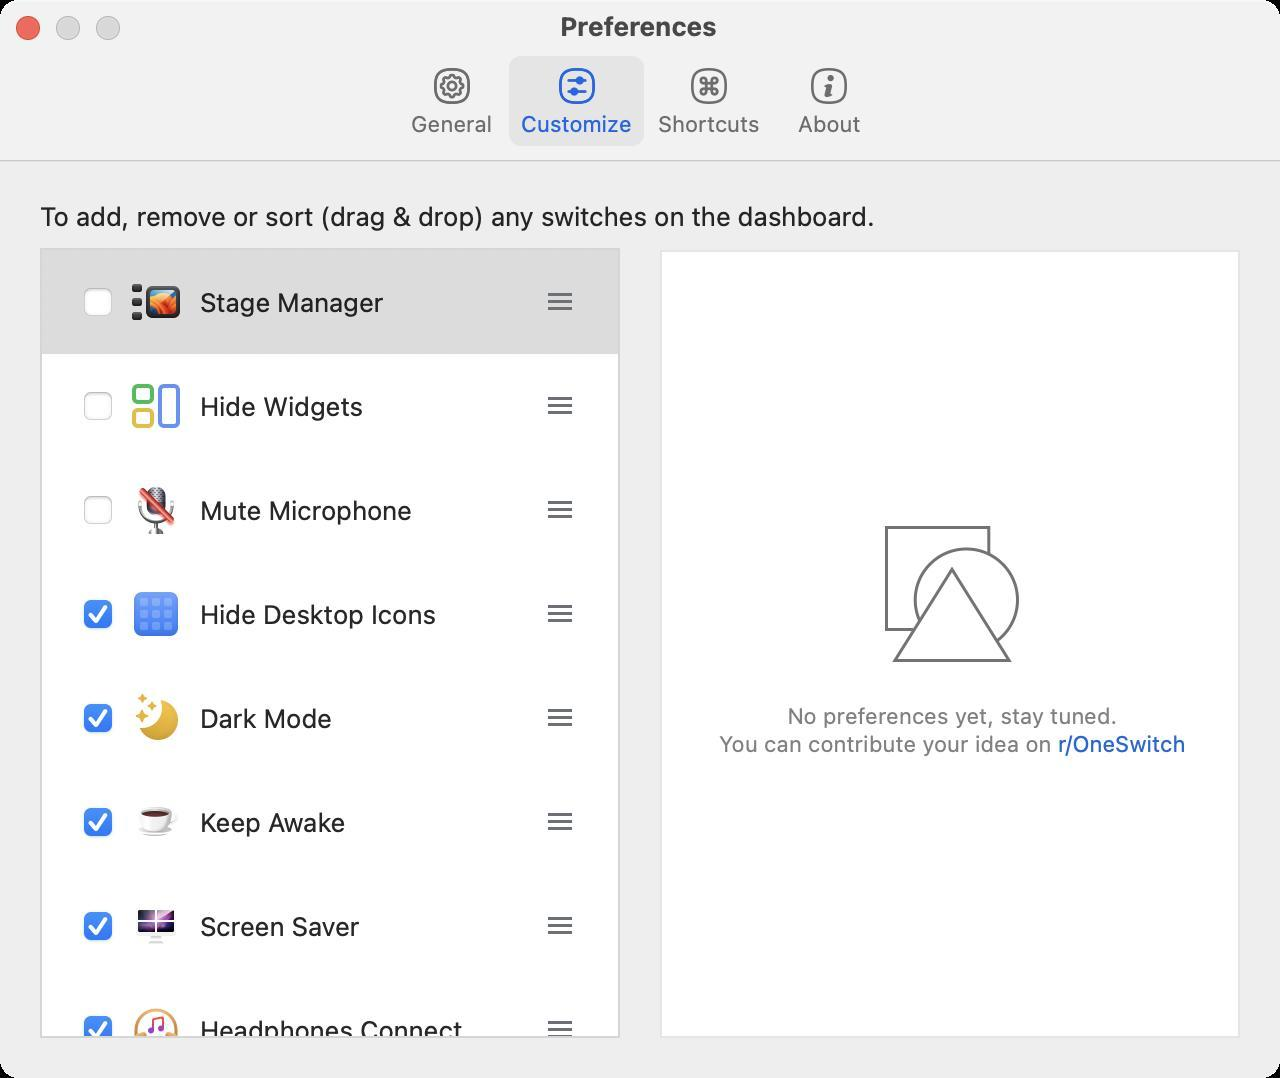
Accessibility tree:
{"name": "Preferences", "role": "AXWindow", "description": null, "role_description": "standard window", "value": null, "position": "317.00;215.00", "size": "640;539", "children": [{"name": null, "role": "AXStaticText", "description": null, "role_description": "text", "value": "To add, remove or sort (drag & drop) any switches on the dashboard.", "position": "18.00;100.00", "size": "422;16", "children": []}, {"name": null, "role": "AXScrollArea", "description": null, "role_description": "scroll area", "value": null, "position": "20.00;124.00", "size": "290;395", "children": [{"name": null, "role": "AXTable", "description": null, "role_description": "table", "value": null, "position": "21.00;125.00", "size": "288;1352", "children": [{"name": null, "role": "AXRow", "description": null, "role_description": "table row", "value": null, "position": "21.00;125.00", "size": "288;52", "children": [{"name": null, "role": "AXCell", "description": null, "role_description": "cell", "value": null, "position": "27.00;126.00", "size": "275;50", "children": [{"name": "", "role": "AXCheckBox", "description": null, "role_description": "checkbox", "value": 0, "position": "40.00;142.00", "size": "18;18", "children": []}, {"name": null, "role": "AXImage", "description": "stageManagerOn", "role_description": "image", "value": null, "position": "66.00;139.00", "size": "24;24", "children": []}, {"name": null, "role": "AXStaticText", "description": null, "role_description": "text", "value": "Stage Manager", "position": "98.00;143.00", "size": "96;16", "children": []}, {"name": null, "role": "AXImage", "description": "sortIcon", "role_description": "image", "value": null, "position": "274.00;146.50", "size": "12;9", "children": []}]}]}, {"name": null, "role": "AXRow", "description": null, "role_description": "table row", "value": null, "position": "21.00;177.00", "size": "288;52", "children": [{"name": null, "role": "AXCell", "description": null, "role_description": "cell", "value": null, "position": "27.00;178.00", "size": "275;50", "children": [{"name": "", "role": "AXCheckBox", "description": null, "role_description": "checkbox", "value": 0, "position": "40.00;194.00", "size": "18;18", "children": []}, {"name": null, "role": "AXImage", "description": "hideWidgetsOn", "role_description": "image", "value": null, "position": "66.00;191.00", "size": "24;24", "children": []}, {"name": null, "role": "AXStaticText", "description": null, "role_description": "text", "value": "Hide Widgets", "position": "98.00;195.00", "size": "86;16", "children": []}, {"name": null, "role": "AXImage", "description": "sortIcon", "role_description": "image", "value": null, "position": "274.00;198.50", "size": "12;9", "children": []}]}]}, {"name": null, "role": "AXRow", "description": null, "role_description": "table row", "value": null, "position": "21.00;229.00", "size": "288;52", "children": [{"name": null, "role": "AXCell", "description": null, "role_description": "cell", "value": null, "position": "27.00;230.00", "size": "275;50", "children": [{"name": "", "role": "AXCheckBox", "description": null, "role_description": "checkbox", "value": 0, "position": "40.00;246.00", "size": "18;18", "children": []}, {"name": null, "role": "AXImage", "description": "muteMicrophoneOn", "role_description": "image", "value": null, "position": "66.00;243.00", "size": "24;24", "children": []}, {"name": null, "role": "AXStaticText", "description": null, "role_description": "text", "value": "Mute Microphone", "position": "98.00;247.00", "size": "110;16", "children": []}, {"name": null, "role": "AXImage", "description": "sortIcon", "role_description": "image", "value": null, "position": "274.00;250.50", "size": "12;9", "children": []}]}]}, {"name": null, "role": "AXRow", "description": null, "role_description": "table row", "value": null, "position": "21.00;281.00", "size": "288;52", "children": [{"name": null, "role": "AXCell", "description": null, "role_description": "cell", "value": null, "position": "27.00;282.00", "size": "275;50", "children": [{"name": "", "role": "AXCheckBox", "description": null, "role_description": "checkbox", "value": 1, "position": "40.00;298.00", "size": "18;18", "children": []}, {"name": null, "role": "AXImage", "description": "hideOn", "role_description": "image", "value": null, "position": "66.00;295.00", "size": "24;24", "children": []}, {"name": null, "role": "AXStaticText", "description": null, "role_description": "text", "value": "Hide Desktop Icons", "position": "98.00;299.00", "size": "122;16", "children": []}, {"name": null, "role": "AXImage", "description": "sortIcon", "role_description": "image", "value": null, "position": "274.00;302.50", "size": "12;9", "children": []}]}]}, {"name": null, "role": "AXRow", "description": null, "role_description": "table row", "value": null, "position": "21.00;333.00", "size": "288;52", "children": [{"name": null, "role": "AXCell", "description": null, "role_description": "cell", "value": null, "position": "27.00;334.00", "size": "275;50", "children": [{"name": "", "role": "AXCheckBox", "description": null, "role_description": "checkbox", "value": 1, "position": "40.00;350.00", "size": "18;18", "children": []}, {"name": null, "role": "AXImage", "description": "darkModeOn", "role_description": "image", "value": null, "position": "66.00;347.00", "size": "24;24", "children": []}, {"name": null, "role": "AXStaticText", "description": null, "role_description": "text", "value": "Dark Mode", "position": "98.00;351.00", "size": "70;16", "children": []}, {"name": null, "role": "AXImage", "description": "sortIcon", "role_description": "image", "value": null, "position": "274.00;354.50", "size": "12;9", "children": []}]}]}, {"name": null, "role": "AXRow", "description": null, "role_description": "table row", "value": null, "position": "21.00;385.00", "size": "288;52", "children": [{"name": null, "role": "AXCell", "description": null, "role_description": "cell", "value": null, "position": "27.00;386.00", "size": "275;50", "children": [{"name": "", "role": "AXCheckBox", "description": null, "role_description": "checkbox", "value": 1, "position": "40.00;402.00", "size": "18;18", "children": []}, {"name": null, "role": "AXImage", "description": "awakeOn", "role_description": "image", "value": null, "position": "66.00;399.00", "size": "24;24", "children": []}, {"name": null, "role": "AXStaticText", "description": null, "role_description": "text", "value": "Keep Awake", "position": "98.00;403.00", "size": "77;16", "children": []}, {"name": null, "role": "AXImage", "description": "sortIcon", "role_description": "image", "value": null, "position": "274.00;406.50", "size": "12;9", "children": []}]}]}, {"name": null, "role": "AXRow", "description": null, "role_description": "table row", "value": null, "position": "21.00;437.00", "size": "288;52", "children": [{"name": null, "role": "AXCell", "description": null, "role_description": "cell", "value": null, "position": "27.00;438.00", "size": "275;50", "children": [{"name": "", "role": "AXCheckBox", "description": null, "role_description": "checkbox", "value": 1, "position": "40.00;454.00", "size": "18;18", "children": []}, {"name": null, "role": "AXImage", "description": "screensaverOn", "role_description": "image", "value": null, "position": "66.00;451.00", "size": "24;24", "children": []}, {"name": null, "role": "AXStaticText", "description": null, "role_description": "text", "value": "Screen Saver", "position": "98.00;455.00", "size": "84;16", "children": []}, {"name": null, "role": "AXImage", "description": "sortIcon", "role_description": "image", "value": null, "position": "274.00;458.50", "size": "12;9", "children": []}]}]}, {"name": null, "role": "AXRow", "description": null, "role_description": "table row", "value": null, "position": "21.00;489.00", "size": "288;52", "children": [{"name": null, "role": "AXCell", "description": null, "role_description": "cell", "value": null, "position": "27.00;490.00", "size": "275;50", "children": [{"name": "", "role": "AXCheckBox", "description": null, "role_description": "checkbox", "value": 1, "position": "40.00;506.00", "size": "18;18", "children": []}, {"name": null, "role": "AXImage", "description": "headphoneOn", "role_description": "image", "value": null, "position": "66.00;503.00", "size": "24;24", "children": []}, {"name": null, "role": "AXStaticText", "description": null, "role_description": "text", "value": "Headphones Connect", "position": "98.00;507.00", "size": "136;16", "children": []}, {"name": null, "role": "AXImage", "description": "sortIcon", "role_description": "image", "value": null, "position": "274.00;510.50", "size": "12;9", "children": []}]}]}, {"name": null, "role": "AXRow", "description": null, "role_description": "table row", "value": null, "position": "21.00;541.00", "size": "288;52", "children": [{"name": null, "role": "AXCell", "description": null, "role_description": "cell", "value": null, "position": "27.00;542.00", "size": "275;50", "children": [{"name": "", "role": "AXCheckBox", "description": null, "role_description": "checkbox", "value": 0, "position": "40.00;558.00", "size": "18;18", "children": []}, {"name": null, "role": "AXImage", "description": "dndOn", "role_description": "image", "value": null, "position": "66.00;555.00", "size": "24;24", "children": []}, {"name": null, "role": "AXStaticText", "description": null, "role_description": "text", "value": "Do Not Disturb", "position": "98.00;559.00", "size": "94;16", "children": []}, {"name": null, "role": "AXImage", "description": "sortIcon", "role_description": "image", "value": null, "position": "274.00;562.50", "size": "12;9", "children": []}]}]}, {"name": null, "role": "AXRow", "description": null, "role_description": "table row", "value": null, "position": "21.00;593.00", "size": "288;52", "children": [{"name": null, "role": "AXCell", "description": null, "role_description": "cell", "value": null, "position": "27.00;594.00", "size": "275;50", "children": [{"name": "", "role": "AXCheckBox", "description": null, "role_description": "checkbox", "value": 1, "position": "40.00;610.00", "size": "18;18", "children": []}, {"name": null, "role": "AXImage", "description": "nightShiftOn", "role_description": "image", "value": null, "position": "66.00;607.00", "size": "24;24", "children": []}, {"name": null, "role": "AXStaticText", "description": null, "role_description": "text", "value": "Night Shift", "position": "98.00;611.00", "size": "69;16", "children": []}, {"name": null, "role": "AXImage", "description": "sortIcon", "role_description": "image", "value": null, "position": "274.00;614.50", "size": "12;9", "children": []}]}]}, {"name": null, "role": "AXRow", "description": null, "role_description": "table row", "value": null, "position": "21.00;645.00", "size": "288;52", "children": [{"name": null, "role": "AXCell", "description": null, "role_description": "cell", "value": null, "position": "27.00;646.00", "size": "275;50", "children": [{"name": "", "role": "AXCheckBox", "description": null, "role_description": "checkbox", "value": 1, "position": "40.00;662.00", "size": "18;18", "children": []}, {"name": null, "role": "AXImage", "description": "trueToneOn", "role_description": "image", "value": null, "position": "66.00;659.00", "size": "24;24", "children": []}, {"name": null, "role": "AXStaticText", "description": null, "role_description": "text", "value": "True Tone", "position": "98.00;663.00", "size": "64;16", "children": []}, {"name": null, "role": "AXImage", "description": "sortIcon", "role_description": "image", "value": null, "position": "274.00;666.50", "size": "12;9", "children": []}]}]}, {"name": null, "role": "AXRow", "description": null, "role_description": "table row", "value": null, "position": "21.00;697.00", "size": "288;52", "children": [{"name": null, "role": "AXCell", "description": null, "role_description": "cell", "value": null, "position": "27.00;698.00", "size": "275;50", "children": [{"name": "", "role": "AXCheckBox", "description": null, "role_description": "checkbox", "value": 0, "position": "40.00;714.00", "size": "18;18", "children": []}, {"name": null, "role": "AXImage", "description": "iTunesOff", "role_description": "image", "value": null, "position": "66.00;711.00", "size": "24;24", "children": []}, {"name": null, "role": "AXStaticText", "description": null, "role_description": "text", "value": "Play Music", "position": "98.00;715.00", "size": "69;16", "children": []}, {"name": null, "role": "AXImage", "description": "sortIcon", "role_description": "image", "value": null, "position": "274.00;718.50", "size": "12;9", "children": []}]}]}, {"name": null, "role": "AXRow", "description": null, "role_description": "table row", "value": null, "position": "21.00;749.00", "size": "288;52", "children": [{"name": null, "role": "AXCell", "description": null, "role_description": "cell", "value": null, "position": "27.00;750.00", "size": "275;50", "children": [{"name": "", "role": "AXCheckBox", "description": null, "role_description": "checkbox", "value": 0, "position": "40.00;766.00", "size": "18;18", "children": []}, {"name": null, "role": "AXImage", "description": "showHiddenFilesOn", "role_description": "image", "value": null, "position": "66.00;763.00", "size": "24;24", "children": []}, {"name": null, "role": "AXStaticText", "description": null, "role_description": "text", "value": "Show Hidden Files", "position": "98.00;767.00", "size": "116;16", "children": []}, {"name": null, "role": "AXImage", "description": "sortIcon", "role_description": "image", "value": null, "position": "274.00;770.50", "size": "12;9", "children": []}]}]}, {"name": null, "role": "AXRow", "description": null, "role_description": "table row", "value": null, "position": "21.00;801.00", "size": "288;52", "children": [{"name": null, "role": "AXCell", "description": null, "role_description": "cell", "value": null, "position": "27.00;802.00", "size": "275;50", "children": [{"name": "", "role": "AXCheckBox", "description": null, "role_description": "checkbox", "value": 0, "position": "40.00;818.00", "size": "18;18", "children": []}, {"name": null, "role": "AXImage", "description": "displaySleepOn", "role_description": "image", "value": null, "position": "66.00;815.00", "size": "24;24", "children": []}, {"name": null, "role": "AXStaticText", "description": null, "role_description": "text", "value": "Display Sleep", "position": "98.00;819.00", "size": "86;16", "children": []}, {"name": null, "role": "AXImage", "description": "sortIcon", "role_description": "image", "value": null, "position": "274.00;822.50", "size": "12;9", "children": []}]}]}, {"name": null, "role": "AXRow", "description": null, "role_description": "table row", "value": null, "position": "21.00;853.00", "size": "288;52", "children": [{"name": null, "role": "AXCell", "description": null, "role_description": "cell", "value": null, "position": "27.00;854.00", "size": "275;50", "children": [{"name": "", "role": "AXCheckBox", "description": null, "role_description": "checkbox", "value": 0, "position": "40.00;870.00", "size": "18;18", "children": []}, {"name": null, "role": "AXImage", "description": "screenResolutionOn", "role_description": "image", "value": null, "position": "66.00;867.00", "size": "24;24", "children": []}, {"name": null, "role": "AXStaticText", "description": null, "role_description": "text", "value": "Screen Resolution", "position": "98.00;871.00", "size": "114;16", "children": []}, {"name": null, "role": "AXImage", "description": "sortIcon", "role_description": "image", "value": null, "position": "274.00;874.50", "size": "12;9", "children": []}]}]}, {"name": null, "role": "AXRow", "description": null, "role_description": "table row", "value": null, "position": "21.00;905.00", "size": "288;52", "children": [{"name": null, "role": "AXCell", "description": null, "role_description": "cell", "value": null, "position": "27.00;906.00", "size": "275;50", "children": [{"name": "", "role": "AXCheckBox", "description": null, "role_description": "checkbox", "value": 1, "position": "40.00;922.00", "size": "18;18", "children": []}, {"name": null, "role": "AXImage", "description": "screenCleanOn", "role_description": "image", "value": null, "position": "66.00;919.00", "size": "24;24", "children": []}, {"name": null, "role": "AXStaticText", "description": null, "role_description": "text", "value": "Screen Clean", "position": "98.00;923.00", "size": "84;16", "children": []}, {"name": null, "role": "AXImage", "description": "sortIcon", "role_description": "image", "value": null, "position": "274.00;926.50", "size": "12;9", "children": []}]}]}, {"name": null, "role": "AXRow", "description": null, "role_description": "table row", "value": null, "position": "21.00;957.00", "size": "288;52", "children": [{"name": null, "role": "AXCell", "description": null, "role_description": "cell", "value": null, "position": "27.00;958.00", "size": "275;50", "children": [{"name": "", "role": "AXCheckBox", "description": null, "role_description": "checkbox", "value": 0, "position": "40.00;974.00", "size": "18;18", "children": []}, {"name": null, "role": "AXImage", "description": "lockKeyboardOn", "role_description": "image", "value": null, "position": "66.00;971.00", "size": "24;24", "children": []}, {"name": null, "role": "AXStaticText", "description": null, "role_description": "text", "value": "Lock Keyboard", "position": "98.00;975.00", "size": "94;16", "children": []}, {"name": null, "role": "AXImage", "description": "sortIcon", "role_description": "image", "value": null, "position": "274.00;978.50", "size": "12;9", "children": []}]}]}, {"name": null, "role": "AXRow", "description": null, "role_description": "table row", "value": null, "position": "21.00;1009.00", "size": "288;52", "children": [{"name": null, "role": "AXCell", "description": null, "role_description": "cell", "value": null, "position": "27.00;1010.00", "size": "275;50", "children": [{"name": "", "role": "AXCheckBox", "description": null, "role_description": "checkbox", "value": 0, "position": "40.00;1026.00", "size": "18;18", "children": []}, {"name": null, "role": "AXImage", "description": "lockScreenOn", "role_description": "image", "value": null, "position": "66.00;1023.00", "size": "24;24", "children": []}, {"name": null, "role": "AXStaticText", "description": null, "role_description": "text", "value": "Lock Screen", "position": "98.00;1027.00", "size": "79;16", "children": []}, {"name": null, "role": "AXImage", "description": "sortIcon", "role_description": "image", "value": null, "position": "274.00;1030.50", "size": "12;9", "children": []}]}]}, {"name": null, "role": "AXRow", "description": null, "role_description": "table row", "value": null, "position": "21.00;1061.00", "size": "288;52", "children": [{"name": null, "role": "AXCell", "description": null, "role_description": "cell", "value": null, "position": "27.00;1062.00", "size": "275;50", "children": [{"name": "", "role": "AXCheckBox", "description": null, "role_description": "checkbox", "value": 0, "position": "40.00;1078.00", "size": "18;18", "children": []}, {"name": null, "role": "AXImage", "description": "xcodeCleanOn", "role_description": "image", "value": null, "position": "66.00;1075.00", "size": "24;24", "children": []}, {"name": null, "role": "AXStaticText", "description": null, "role_description": "text", "value": "Xcode Cache Clean", "position": "98.00;1079.00", "size": "122;16", "children": []}, {"name": null, "role": "AXImage", "description": "sortIcon", "role_description": "image", "value": null, "position": "274.00;1082.50", "size": "12;9", "children": []}]}]}, {"name": null, "role": "AXRow", "description": null, "role_description": "table row", "value": null, "position": "21.00;1113.00", "size": "288;52", "children": [{"name": null, "role": "AXCell", "description": null, "role_description": "cell", "value": null, "position": "27.00;1114.00", "size": "275;50", "children": [{"name": "", "role": "AXCheckBox", "description": null, "role_description": "checkbox", "value": 0, "position": "40.00;1130.00", "size": "18;18", "children": []}, {"name": null, "role": "AXImage", "description": "emptyTrashOn", "role_description": "image", "value": null, "position": "66.00;1127.00", "size": "24;24", "children": []}, {"name": null, "role": "AXStaticText", "description": null, "role_description": "text", "value": "Empty Trash", "position": "98.00;1131.00", "size": "80;16", "children": []}, {"name": null, "role": "AXImage", "description": "sortIcon", "role_description": "image", "value": null, "position": "274.00;1134.50", "size": "12;9", "children": []}]}]}, {"name": null, "role": "AXRow", "description": null, "role_description": "table row", "value": null, "position": "21.00;1165.00", "size": "288;52", "children": [{"name": null, "role": "AXCell", "description": null, "role_description": "cell", "value": null, "position": "27.00;1166.00", "size": "275;50", "children": [{"name": "", "role": "AXCheckBox", "description": null, "role_description": "checkbox", "value": 0, "position": "40.00;1182.00", "size": "18;18", "children": []}, {"name": null, "role": "AXImage", "description": "ejectDiskSwitchOn", "role_description": "image", "value": null, "position": "66.00;1179.00", "size": "24;24", "children": []}, {"name": null, "role": "AXStaticText", "description": null, "role_description": "text", "value": "Eject Disk", "position": "98.00;1183.00", "size": "64;16", "children": []}, {"name": null, "role": "AXImage", "description": "sortIcon", "role_description": "image", "value": null, "position": "274.00;1186.50", "size": "12;9", "children": []}]}]}, {"name": null, "role": "AXRow", "description": null, "role_description": "table row", "value": null, "position": "21.00;1217.00", "size": "288;52", "children": [{"name": null, "role": "AXCell", "description": null, "role_description": "cell", "value": null, "position": "27.00;1218.00", "size": "275;50", "children": [{"name": "", "role": "AXCheckBox", "description": null, "role_description": "checkbox", "value": 0, "position": "40.00;1234.00", "size": "18;18", "children": []}, {"name": null, "role": "AXImage", "description": "emptyPasteboardSwitchOn", "role_description": "image", "value": null, "position": "66.00;1231.00", "size": "24;24", "children": []}, {"name": null, "role": "AXStaticText", "description": null, "role_description": "text", "value": "Empty Pasteboard", "position": "98.00;1235.00", "size": "115;16", "children": []}, {"name": null, "role": "AXImage", "description": "sortIcon", "role_description": "image", "value": null, "position": "274.00;1238.50", "size": "12;9", "children": []}]}]}, {"name": null, "role": "AXRow", "description": null, "role_description": "table row", "value": null, "position": "21.00;1269.00", "size": "288;52", "children": [{"name": null, "role": "AXCell", "description": null, "role_description": "cell", "value": null, "position": "27.00;1270.00", "size": "275;50", "children": [{"name": "", "role": "AXCheckBox", "description": null, "role_description": "checkbox", "value": 0, "position": "40.00;1286.00", "size": "18;18", "children": []}, {"name": null, "role": "AXImage", "description": "hideWindowsSwitchOn", "role_description": "image", "value": null, "position": "66.00;1283.00", "size": "24;24", "children": []}, {"name": null, "role": "AXStaticText", "description": null, "role_description": "text", "value": "Hide Windows", "position": "98.00;1287.00", "size": "90;16", "children": []}, {"name": null, "role": "AXImage", "description": "sortIcon", "role_description": "image", "value": null, "position": "274.00;1290.50", "size": "12;9", "children": []}]}]}, {"name": null, "role": "AXRow", "description": null, "role_description": "table row", "value": null, "position": "21.00;1321.00", "size": "288;52", "children": [{"name": null, "role": "AXCell", "description": null, "role_description": "cell", "value": null, "position": "27.00;1322.00", "size": "275;50", "children": [{"name": "", "role": "AXCheckBox", "description": null, "role_description": "checkbox", "value": 0, "position": "40.00;1338.00", "size": "18;18", "children": []}, {"name": null, "role": "AXImage", "description": "hideDockOn", "role_description": "image", "value": null, "position": "66.00;1335.00", "size": "24;24", "children": []}, {"name": null, "role": "AXStaticText", "description": null, "role_description": "text", "value": "Hide Dock", "position": "98.00;1339.00", "size": "67;16", "children": []}, {"name": null, "role": "AXImage", "description": "sortIcon", "role_description": "image", "value": null, "position": "274.00;1342.50", "size": "12;9", "children": []}]}]}, {"name": null, "role": "AXRow", "description": null, "role_description": "table row", "value": null, "position": "21.00;1373.00", "size": "288;52", "children": [{"name": null, "role": "AXCell", "description": null, "role_description": "cell", "value": null, "position": "27.00;1374.00", "size": "275;50", "children": [{"name": "", "role": "AXCheckBox", "description": null, "role_description": "checkbox", "value": 0, "position": "40.00;1390.00", "size": "18;18", "children": []}, {"name": null, "role": "AXImage", "description": "lowPowerModeOn", "role_description": "image", "value": null, "position": "66.00;1387.00", "size": "24;24", "children": []}, {"name": null, "role": "AXStaticText", "description": null, "role_description": "text", "value": "Low Power Mode", "position": "98.00;1391.00", "size": "107;16", "children": []}, {"name": null, "role": "AXImage", "description": "sortIcon", "role_description": "image", "value": null, "position": "274.00;1394.50", "size": "12;9", "children": []}]}]}, {"name": null, "role": "AXRow", "description": null, "role_description": "table row", "value": null, "position": "21.00;1425.00", "size": "288;52", "children": [{"name": null, "role": "AXCell", "description": null, "role_description": "cell", "value": null, "position": "27.00;1426.00", "size": "275;50", "children": [{"name": "", "role": "AXCheckBox", "description": null, "role_description": "checkbox", "value": 0, "position": "40.00;1442.00", "size": "18;18", "children": []}, {"name": null, "role": "AXImage", "description": "energyModeOn", "role_description": "image", "value": null, "position": "66.00;1439.00", "size": "24;24", "children": []}, {"name": null, "role": "AXStaticText", "description": null, "role_description": "text", "value": "Energy Mode", "position": "98.00;1443.00", "size": "84;16", "children": []}, {"name": null, "role": "AXImage", "description": "sortIcon", "role_description": "image", "value": null, "position": "274.00;1446.50", "size": "12;9", "children": []}]}]}, {"name": null, "role": "AXColumn", "description": null, "role_description": "column", "value": null, "position": "21.00;125.00", "size": "287;1352", "children": []}]}, {"name": null, "role": "AXScrollBar", "description": null, "role_description": "scroll bar", "value": 0.0, "position": "293.00;125.00", "size": "16;393", "children": [{"name": null, "role": "AXValueIndicator", "description": null, "role_description": "value indicator", "value": 0.0, "position": "297.00;126.00", "size": "12;114", "children": []}, {"name": null, "role": "AXButton", "description": null, "role_description": "increment arrow button", "value": null, "position": "293.00;125.00", "size": "0;0", "children": []}, {"name": null, "role": "AXButton", "description": null, "role_description": "decrement arrow button", "value": null, "position": "293.00;125.00", "size": "0;0", "children": []}, {"name": null, "role": "AXButton", "description": null, "role_description": "increment page button", "value": null, "position": "297.00;240.00", "size": "12;278", "children": []}, {"name": null, "role": "AXButton", "description": null, "role_description": "decrement page button", "value": null, "position": "297.00;125.00", "size": "12;1", "children": []}]}]}, {"name": null, "role": "AXScrollArea", "description": null, "role_description": "scroll area", "value": null, "position": "330.00;125.00", "size": "290;394", "children": [{"name": null, "role": "AXImage", "description": "empty", "role_description": "image", "value": null, "position": "442.50;263.00", "size": "67;68", "children": []}, {"name": null, "role": "AXStaticText", "description": null, "role_description": "text", "value": "No preferences yet, stay tuned.\nYou can contribute your idea on r/OneSwitch", "position": "355.50;351.00", "size": "242;28", "children": [{"name": "r/OneSwitch", "role": "AXLink", "description": null, "role_description": "hyperlink", "value": null, "position": "529.05;365.00", "size": "64;14", "children": []}]}]}, {"name": null, "role": "AXToolbar", "description": null, "role_description": "toolbar", "value": null, "position": "0.00;28.00", "size": "640;52", "children": [{"name": "General", "role": "AXButton", "description": null, "role_description": "button", "value": null, "position": "198.50;28.00", "size": "55;52", "children": []}, {"name": "Customize", "role": "AXButton", "description": null, "role_description": "button", "value": null, "position": "254.50;28.00", "size": "68;52", "children": []}, {"name": "Shortcuts", "role": "AXButton", "description": null, "role_description": "button", "value": null, "position": "323.00;28.00", "size": "63;52", "children": []}, {"name": "About", "role": "AXButton", "description": null, "role_description": "button", "value": null, "position": "387.00;28.00", "size": "55;52", "children": []}]}, {"name": null, "role": "AXButton", "description": null, "role_description": "close button", "value": null, "position": "7.00;6.00", "size": "14;16", "children": []}, {"name": null, "role": "AXButton", "description": null, "role_description": "zoom button", "value": null, "position": "47.00;6.00", "size": "14;16", "children": [{"name": null, "role": "AXGroup", "description": null, "role_description": "group", "value": null, "position": "47.00;6.00", "size": "14;16", "children": [{"name": null, "role": "AXGroup", "description": null, "role_description": "group", "value": null, "position": "47.00;6.00", "size": "14;16", "children": []}]}]}, {"name": null, "role": "AXButton", "description": null, "role_description": "minimize button", "value": null, "position": "27.00;6.00", "size": "14;16", "children": []}, {"name": null, "role": "AXStaticText", "description": null, "role_description": "text", "value": "Preferences", "position": "278.00;5.00", "size": "83;16", "children": []}]}